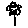
Label: flower